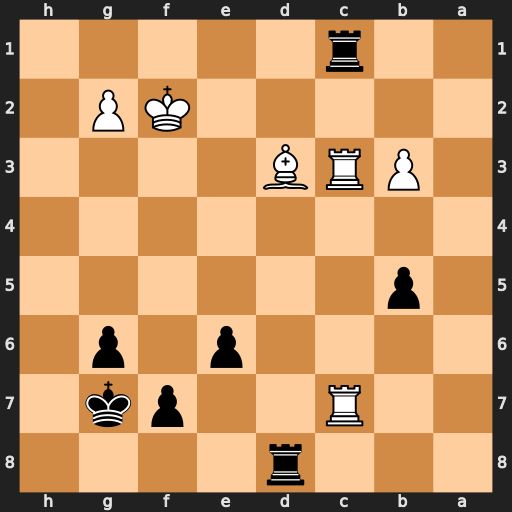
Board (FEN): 3r4/2R2pk1/4p1p1/1p6/8/1PRB4/5KP1/2r5
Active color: b
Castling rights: -
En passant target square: -
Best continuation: Rxc3 Rxc3 b4 Rc4 Rxd3